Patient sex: M
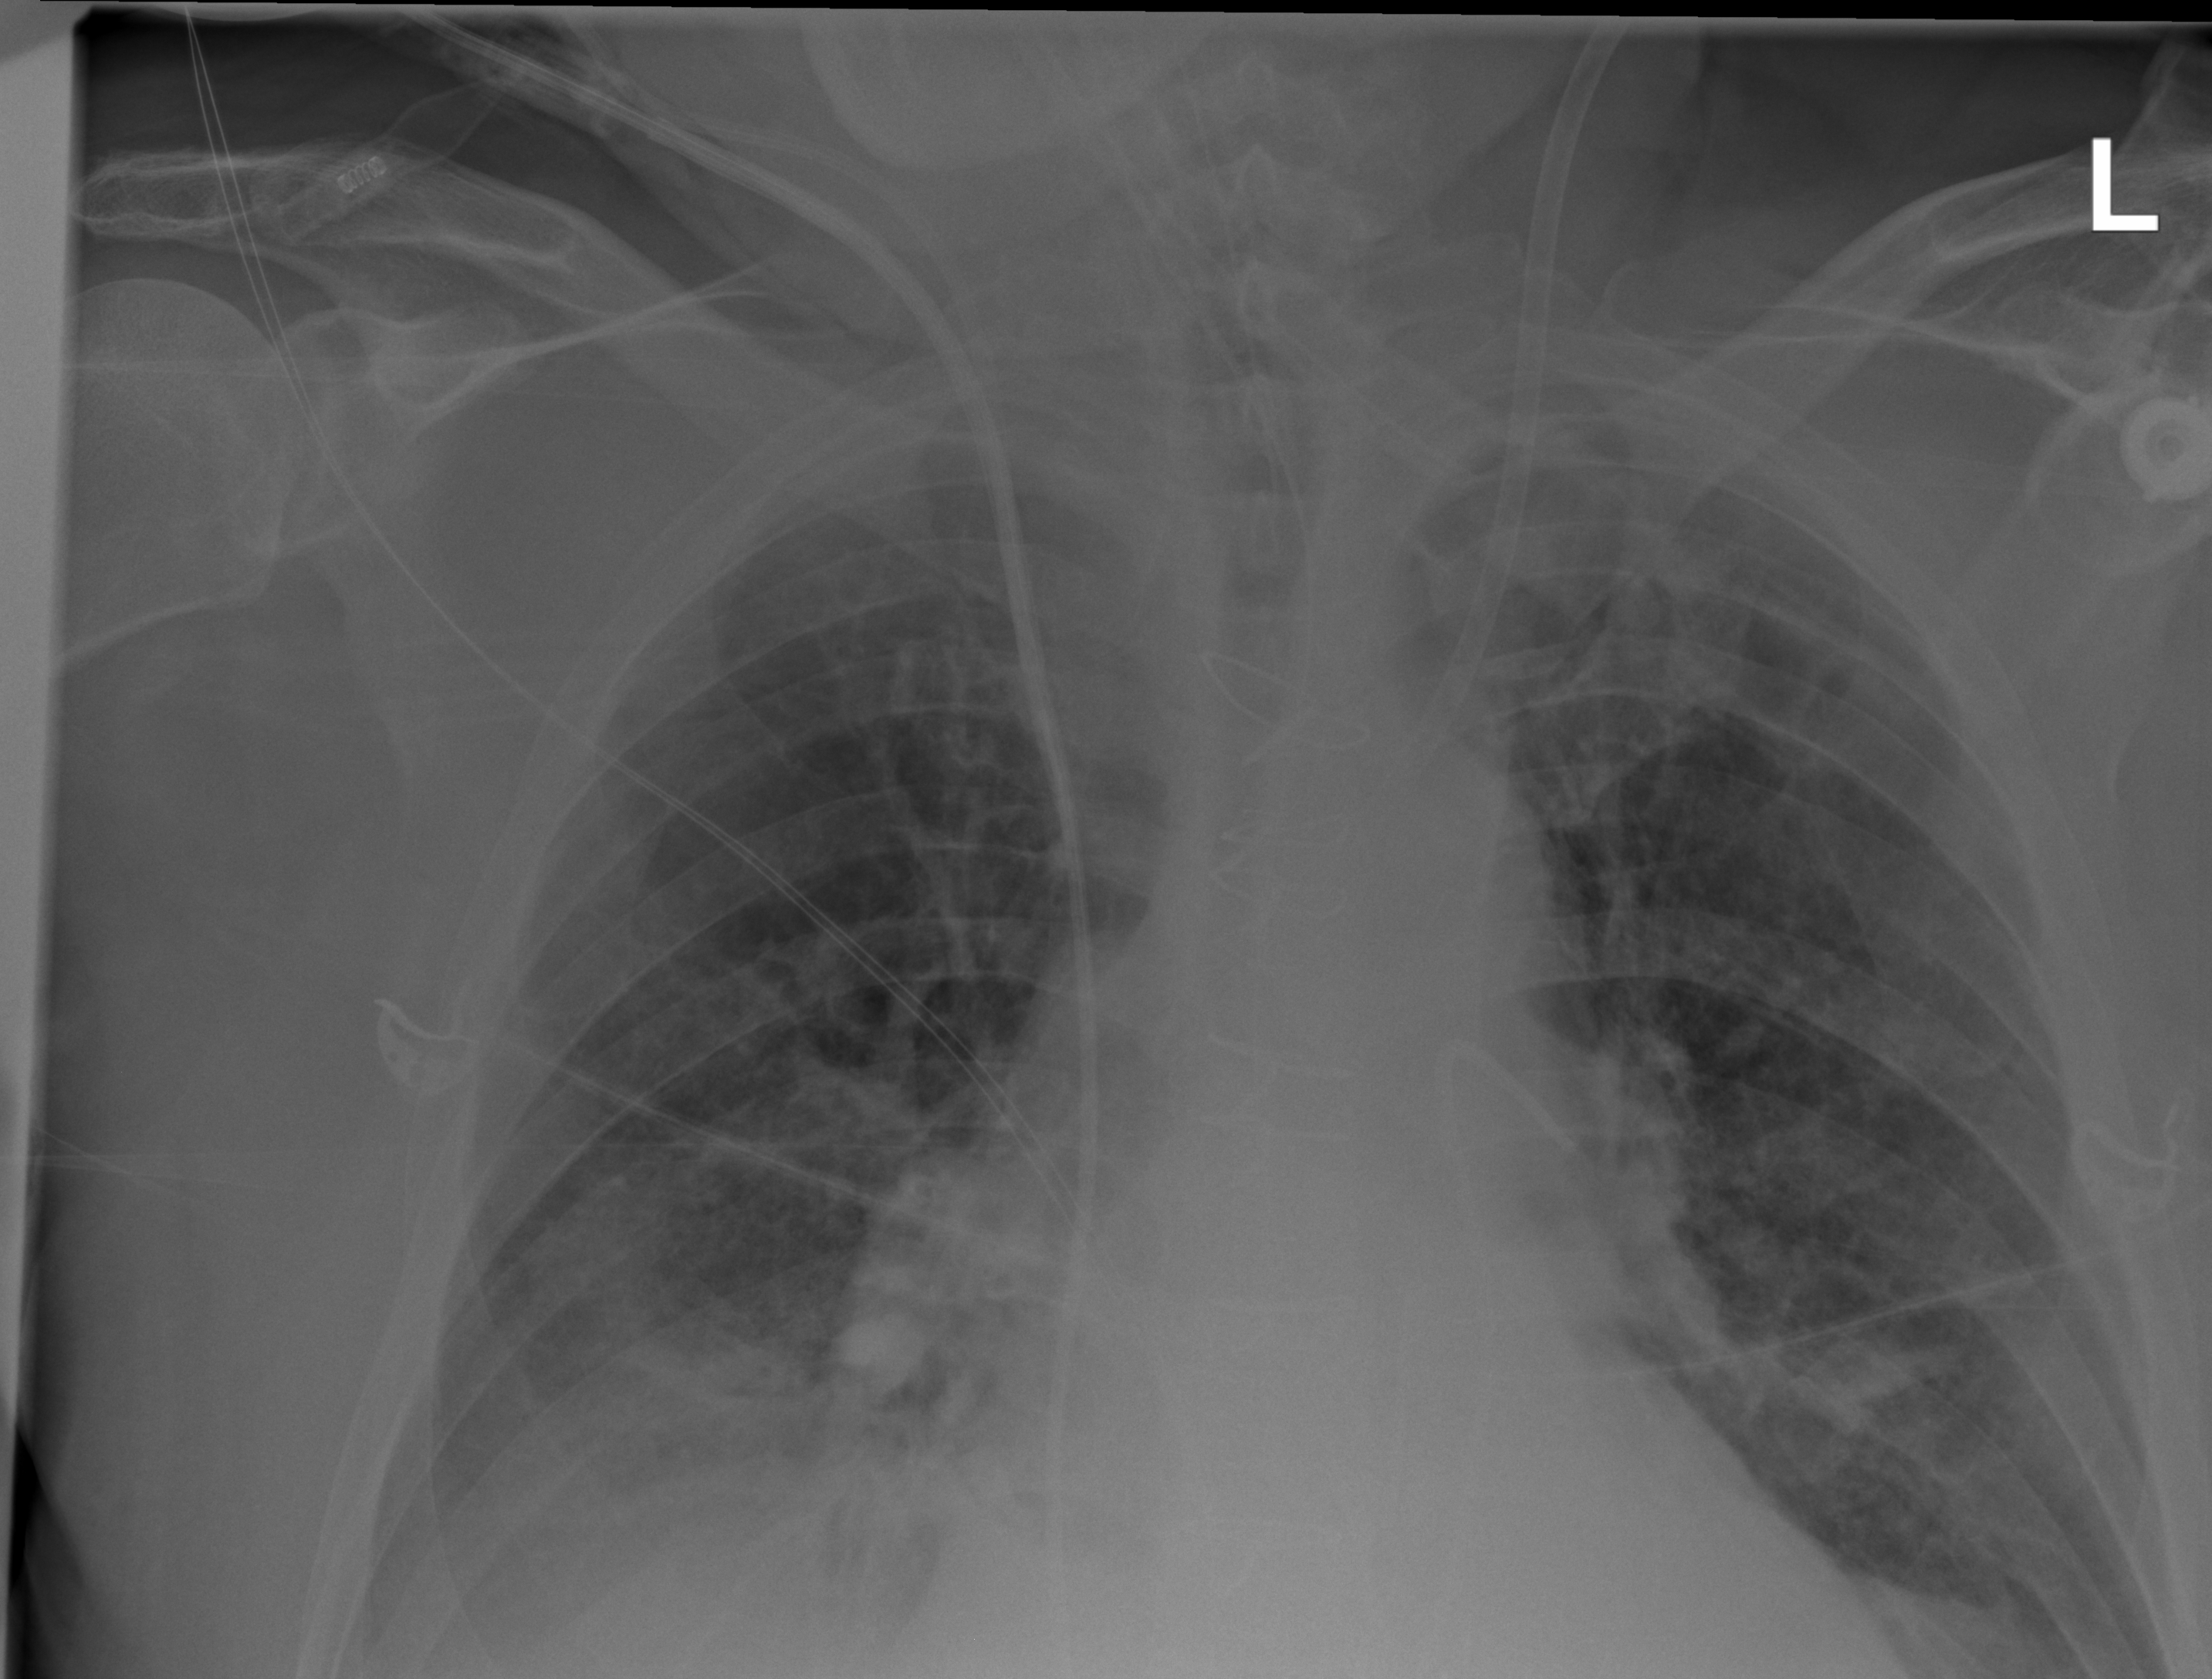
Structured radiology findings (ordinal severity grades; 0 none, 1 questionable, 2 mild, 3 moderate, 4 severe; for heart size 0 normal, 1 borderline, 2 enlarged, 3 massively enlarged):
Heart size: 1
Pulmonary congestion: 2
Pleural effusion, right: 2
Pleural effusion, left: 0
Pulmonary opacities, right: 0
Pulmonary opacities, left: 0
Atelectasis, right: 2
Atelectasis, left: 2